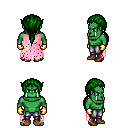
a pixel art fantasy rpg character, male body template, orc, green skin, pink tattered cape, metal pants, green ponytail hairstyle, gold gloves, brown shoes, four views (front, back, left, right), 2x2 character sprite sheet, small pixel art, hard edges, no anti-aliasing